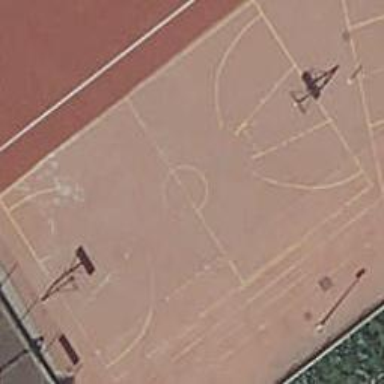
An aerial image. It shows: Concrete basketball court located on leisure land pitch.